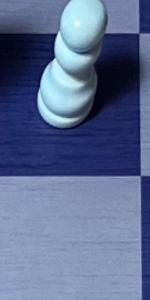
Label: Empty